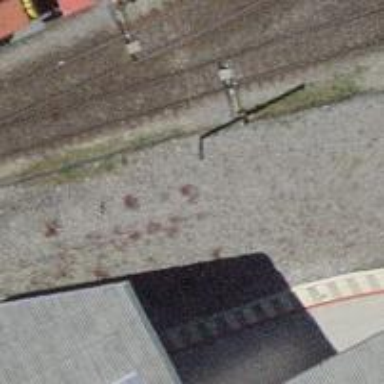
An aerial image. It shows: Abandoned railway spur with one track.